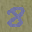
Label: 8